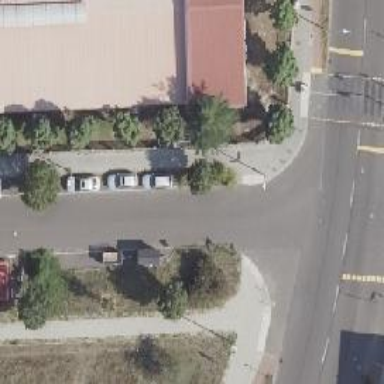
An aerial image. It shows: Unmarked crossing on footway.